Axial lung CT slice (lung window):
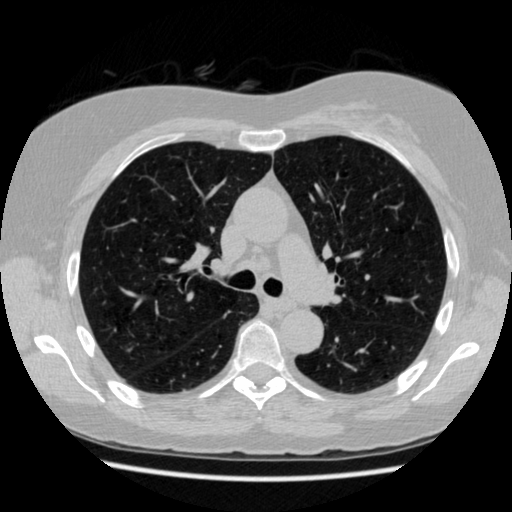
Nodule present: no